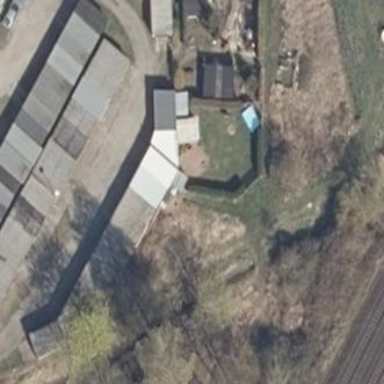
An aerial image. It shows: Group of garages.